Interaction volume radius: 10 \u00c5
Interaction volume height: 30 \u00c5
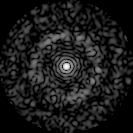
Disorder parameter: 0.8365